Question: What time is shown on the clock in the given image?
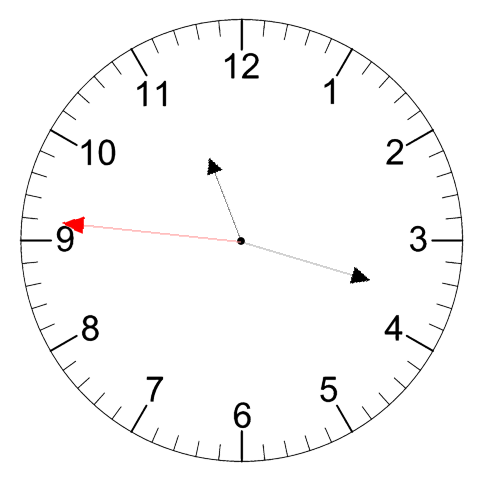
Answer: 11:17:46